Question:
Thi picture shows a columnrange dataRange . xAxsis shows date and yAxsis shows hours but it is 'inverted :false'. I am trying to format tooltip by updating the values like '1,2622,349.. ' as appear on tooltip . I couldn't find where this values comes from .
This is my yAxis
'''
yAxis: {
type: 'datetime',
labels: {
formatter: function () {
return Highcharts.dateFormat('%H:%M:%P', this.value);
}
},
title: {
text: 'Y Sside New'
}
},
'''
Can anyone tell me where should I look in the chart to figure out this issue ?
Thanks
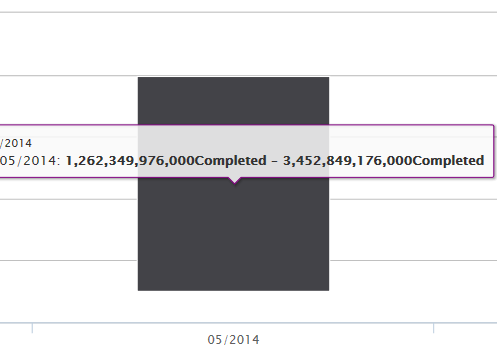
Answer: You need to use <URL>.